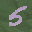
Label: 5